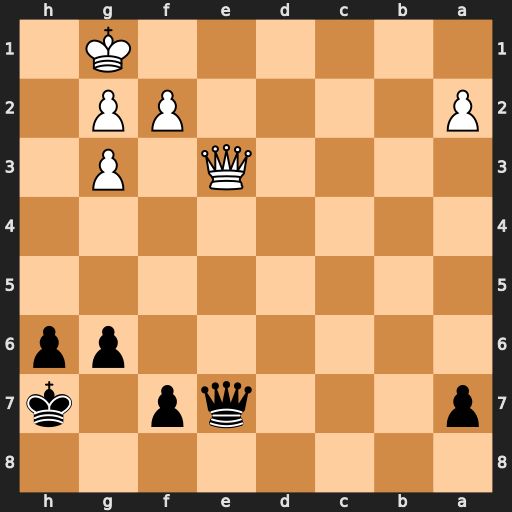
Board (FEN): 8/p3qp1k/6pp/8/8/4Q1P1/P4PP1/6K1
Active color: b
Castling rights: -
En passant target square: -
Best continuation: Qxe3 fxe3 h5